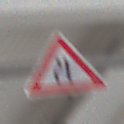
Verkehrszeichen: EinseitigVerengteFahrbahnLinks
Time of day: MorningAfternoon
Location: Roofed (Urban)
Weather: PartlyCloudy
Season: NotSpecified
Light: Natural